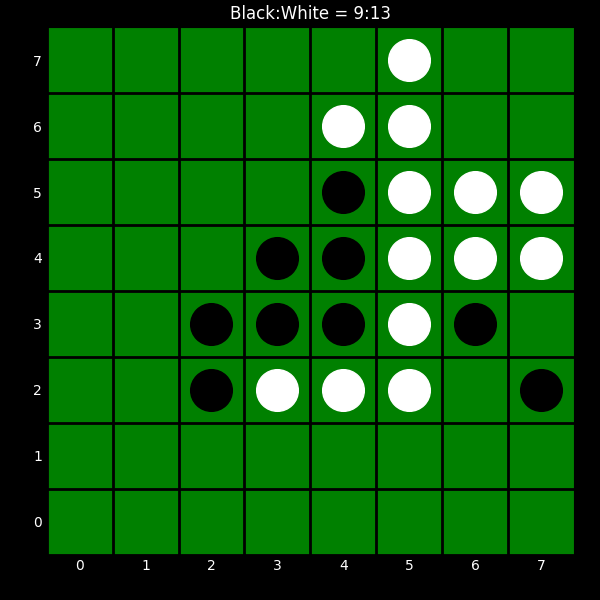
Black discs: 9
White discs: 13